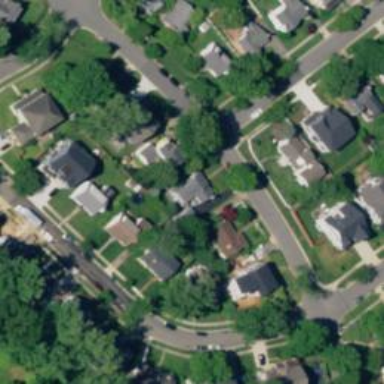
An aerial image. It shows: Neighborhood.